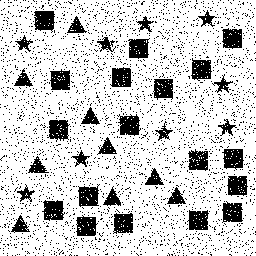
Squares: 18
Triangles: 9
Stars: 9
Total shapes: 36